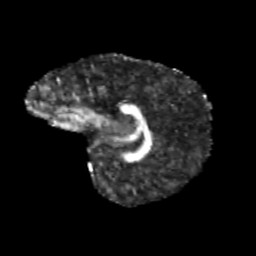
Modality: FA
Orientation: sagittal
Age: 9
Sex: male
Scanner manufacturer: siemens
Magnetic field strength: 3 T
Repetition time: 3.8 s
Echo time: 0.07 s